Question: I am currently designing a login page and I've run into a problem with using rounded rectangles. My current layout looks somewhat like this:

It's a rounded rectangle containing a smaller rounded rectangle.
As you can see, the right edges of both rectangles seem to merge. However, I want to maintain a constant distance between the borders of the two rectangles for a crisper look. Is there any way I can do this?
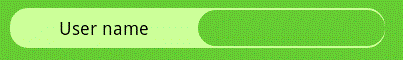
Answer: On the 'EditText' you may want to try 'layout_marginRight' in the XML.